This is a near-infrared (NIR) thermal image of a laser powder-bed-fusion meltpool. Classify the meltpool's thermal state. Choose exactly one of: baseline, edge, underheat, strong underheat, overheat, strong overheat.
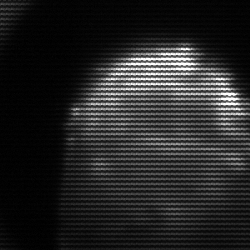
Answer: edge